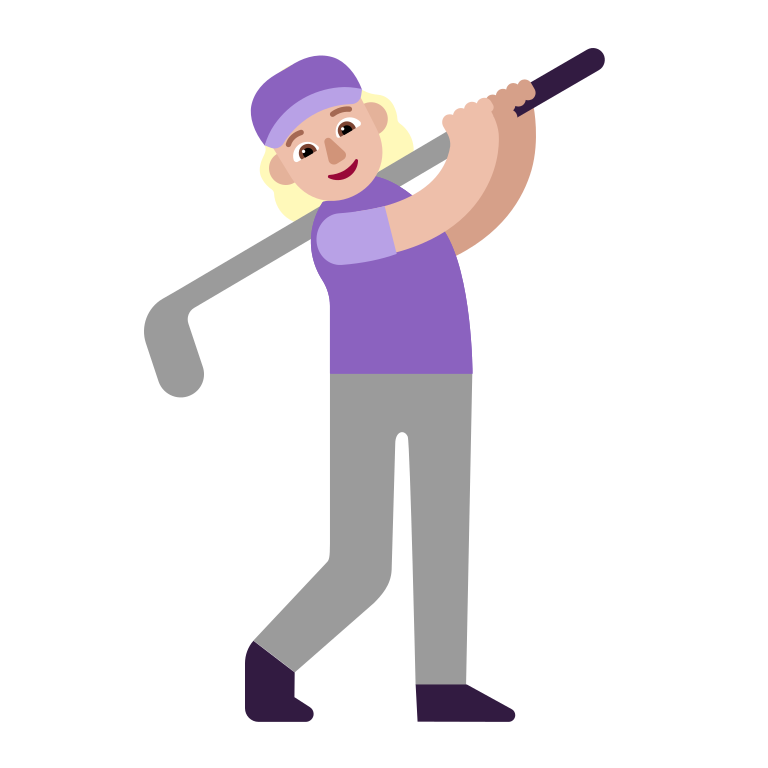
woman golfing flat  light